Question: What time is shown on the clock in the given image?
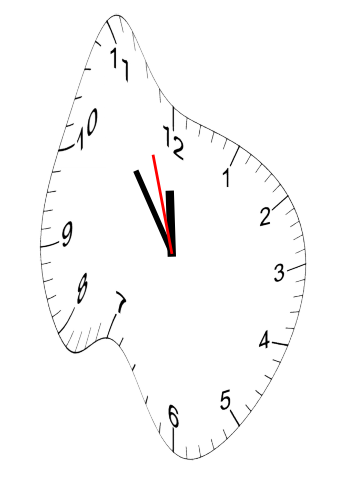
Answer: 11:53:57